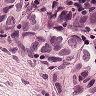
Metastatic tissue present: yes